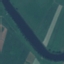
Land use / land cover: River